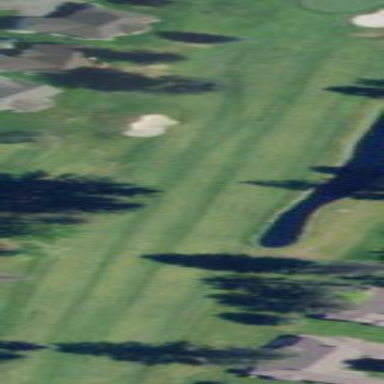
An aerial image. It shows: Scenic golf fairway.